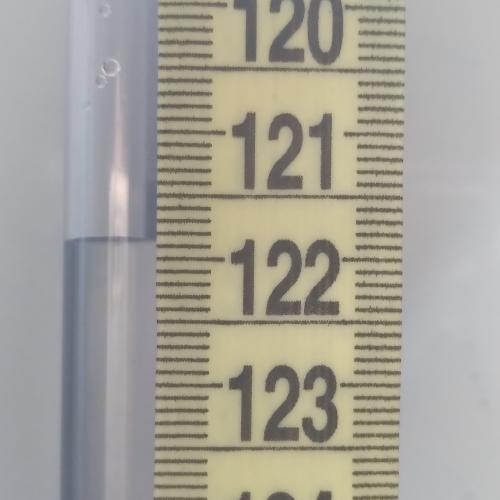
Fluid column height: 121.9 cm